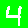
Digit: 4